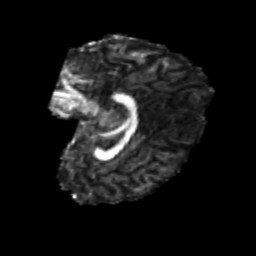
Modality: FA
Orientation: sagittal
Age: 23
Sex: female
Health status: healthy
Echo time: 0.074 s